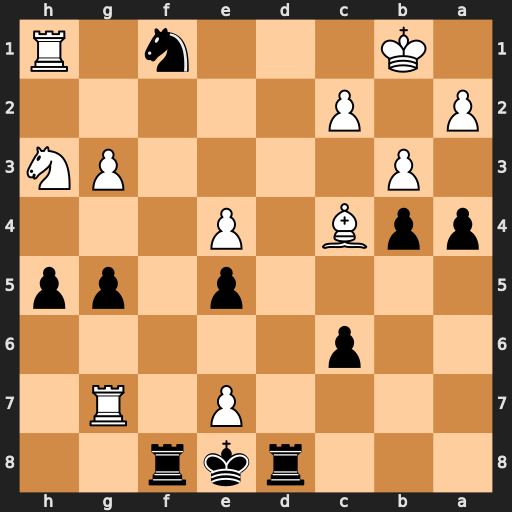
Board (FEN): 3rkr2/4P1R1/2p5/4p1pp/ppB1P3/1P4PN/P1P5/1K3n1R
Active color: b
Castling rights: -
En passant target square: -
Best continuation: Rd1+ Kb2 a3#